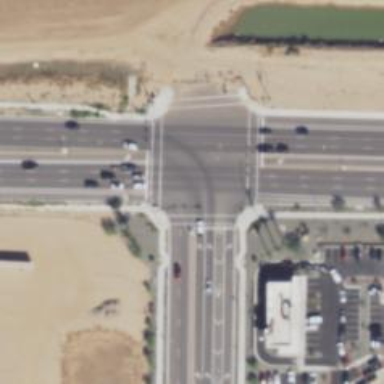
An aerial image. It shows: Solid stop line on the road.